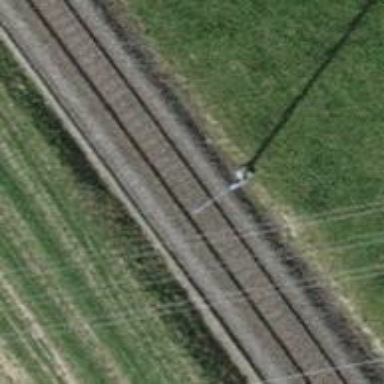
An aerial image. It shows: Single-track railway with electrified contact lines.